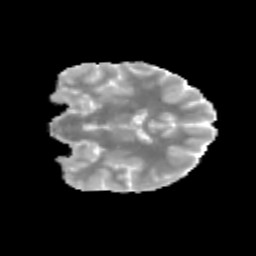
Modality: MD
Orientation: coronal
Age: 14
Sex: female
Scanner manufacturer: siemens
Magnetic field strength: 3 T
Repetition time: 3.8 s
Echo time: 0.07 s